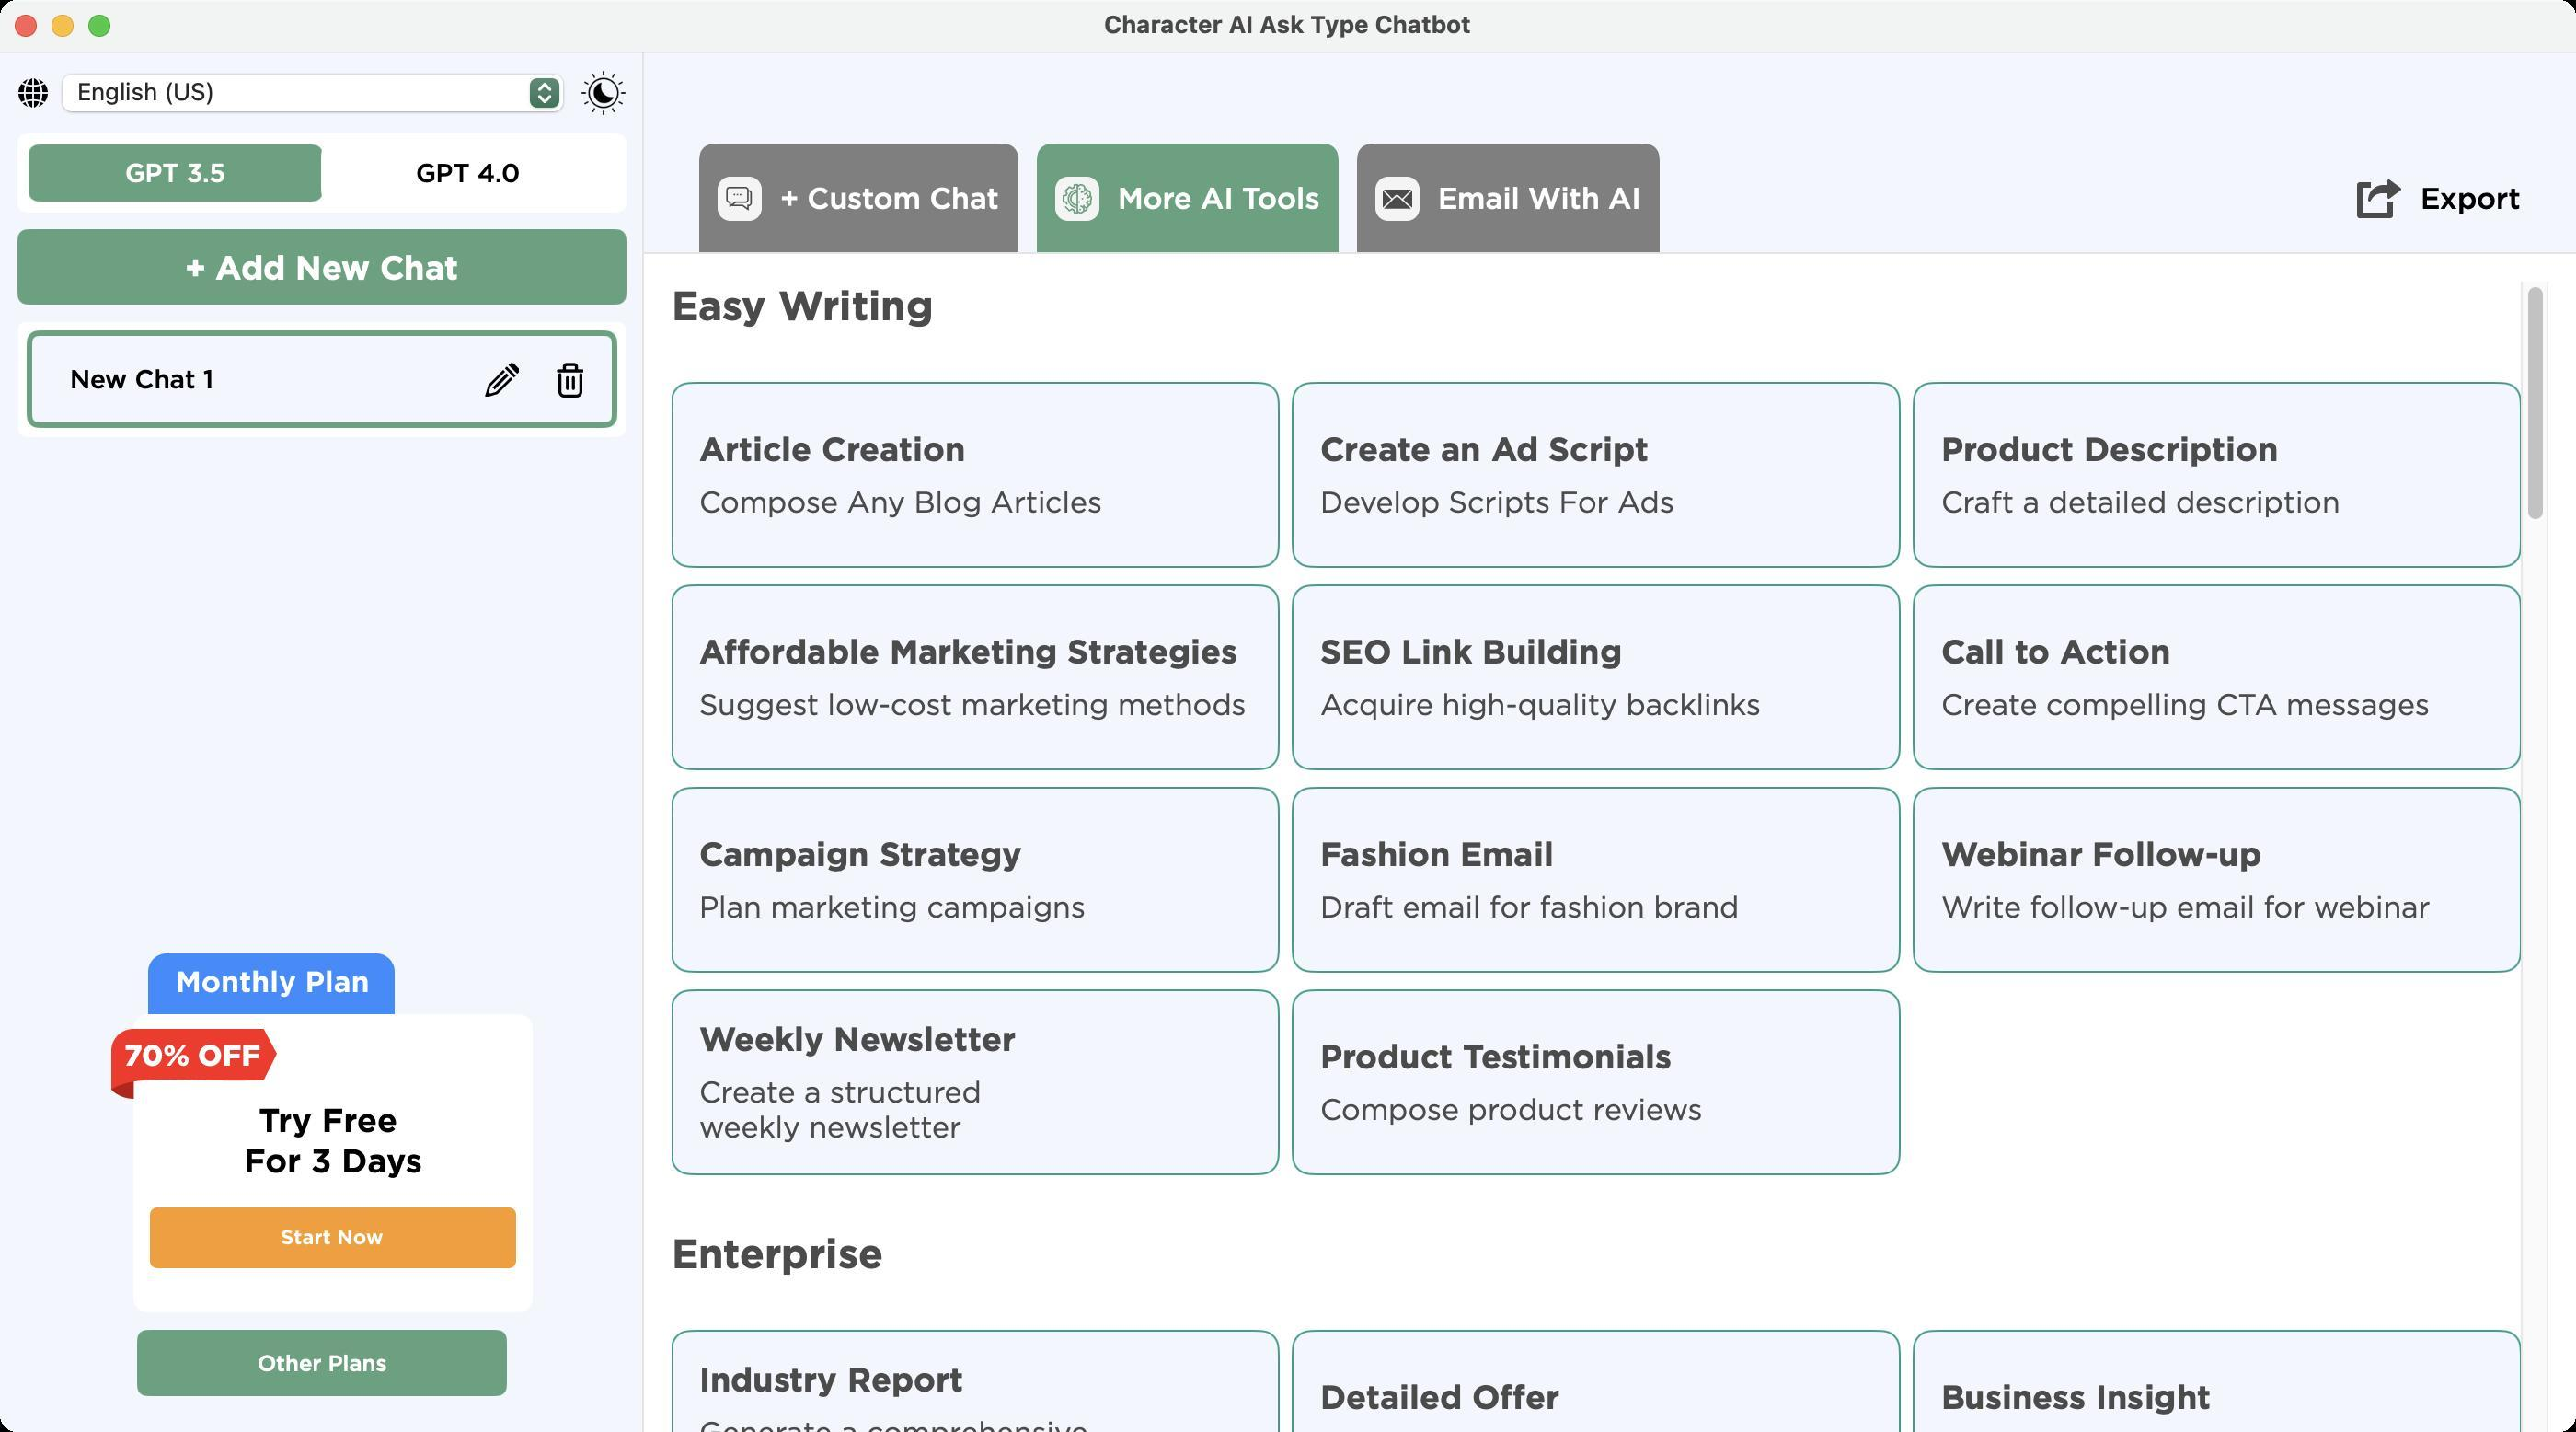
Accessibility tree:
{"name": "Character_AI_Ask_Type_Chatbot", "role": "AXWindow", "description": null, "role_description": "standard window", "value": null, "position": "164.00;146.00", "size": "1400;778", "children": [{"name": null, "role": "AXGroup", "description": null, "role_description": "group", "value": null, "position": "0.00;0.00", "size": "1400;778", "children": [{"name": null, "role": "AXImage", "description": "imgLang", "role_description": "image", "value": null, "position": "10.00;42.50", "size": "16;16", "children": []}, {"name": null, "role": "AXPopUpButton", "description": null, "role_description": "pop up button", "value": "English (US)", "position": "34.00;40.50", "size": "272;20", "children": []}, {"name": null, "role": "AXButton", "description": "img-theme", "role_description": "button", "value": null, "position": "316.00;38.50", "size": "24;24", "children": []}, {"name": null, "role": "AXButton", "description": "GPT 3.5", "role_description": "button", "value": null, "position": "15.50;78.50", "size": "160;31", "children": []}, {"name": null, "role": "AXButton", "description": "GPT 4.0", "role_description": "button", "value": null, "position": "174.50;78.50", "size": "160;31", "children": []}, {"name": null, "role": "AXButton", "description": "+ Custom Chat", "role_description": "button", "value": null, "position": "380.00;78.00", "size": "174;60", "children": []}, {"name": null, "role": "AXButton", "description": "More AI Tools", "role_description": "button", "value": null, "position": "563.50;78.00", "size": "164;60", "children": []}, {"name": null, "role": "AXButton", "description": "Email With AI", "role_description": "button", "value": null, "position": "737.50;78.00", "size": "164;60", "children": []}, {"name": null, "role": "AXButton", "description": "Export", "role_description": "button", "value": null, "position": "1281.00;97.50", "size": "89;21", "children": []}, {"name": null, "role": "AXButton", "description": "+ Add New Chat", "role_description": "button", "value": null, "position": "9.50;124.50", "size": "331;41", "children": []}, {"name": null, "role": "AXScrollArea", "description": null, "role_description": "scroll area", "value": null, "position": "10.00;175.00", "size": "330;297", "children": [{"name": null, "role": "AXStaticText", "description": null, "role_description": "text", "value": "New Chat 1", "position": "28.00;188.00", "size": "220;36", "children": []}, {"name": null, "role": "AXButton", "description": "img-edit", "role_description": "button", "value": null, "position": "263.00;196.50", "size": "19;19", "children": []}, {"name": null, "role": "AXButton", "description": "img-bin", "role_description": "button", "value": null, "position": "302.00;196.50", "size": "15;20", "children": []}]}, {"name": null, "role": "AXButton", "description": "img-buy", "role_description": "button", "value": null, "position": "60.50;518.00", "size": "229;195", "children": []}, {"name": null, "role": "AXButton", "description": "Other Plans", "role_description": "button", "value": null, "position": "74.50;722.50", "size": "201;36", "children": []}, {"name": null, "role": "AXScrollArea", "description": null, "role_description": "scroll area", "value": null, "position": "365.00;153.00", "size": "1020;625", "children": [{"name": null, "role": "AXStaticText", "description": null, "role_description": "text", "value": "Easy Writing", "position": "365.00;153.00", "size": "142;25", "children": []}, {"name": null, "role": "AXOpaqueProviderGroup", "description": null, "role_description": "collection", "value": null, "position": "364.50;207.50", "size": "1006;431", "children": [{"name": null, "role": "AXButton", "description": "Article Creation, Compose Any Blog Articles", "role_description": "button", "value": null, "position": "364.50;207.50", "size": "331;101", "children": []}, {"name": null, "role": "AXButton", "description": "Create an Ad Script, Develop Scripts For Ads", "role_description": "button", "value": null, "position": "702.00;207.50", "size": "331;101", "children": []}, {"name": null, "role": "AXButton", "description": "Product Description, Craft a detailed description", "role_description": "button", "value": null, "position": "1039.50;207.50", "size": "331;101", "children": []}, {"name": null, "role": "AXButton", "description": "Affordable Marketing Strategies, Suggest low-cost marketing methods", "role_description": "button", "value": null, "position": "364.50;317.50", "size": "331;101", "children": []}, {"name": null, "role": "AXButton", "description": "SEO Link Building, Acquire high-quality backlinks", "role_description": "button", "value": null, "position": "702.00;317.50", "size": "331;101", "children": []}, {"name": null, "role": "AXButton", "description": "Call to Action, Create compelling CTA messages", "role_description": "button", "value": null, "position": "1039.50;317.50", "size": "331;101", "children": []}, {"name": null, "role": "AXButton", "description": "Campaign Strategy, Plan marketing campaigns", "role_description": "button", "value": null, "position": "364.50;427.50", "size": "331;101", "children": []}, {"name": null, "role": "AXButton", "description": "Fashion Email, Draft email for fashion brand", "role_description": "button", "value": null, "position": "702.00;427.50", "size": "331;101", "children": []}, {"name": null, "role": "AXButton", "description": "Webinar Follow-up, Write follow-up email for webinar", "role_description": "button", "value": null, "position": "1039.50;427.50", "size": "331;101", "children": []}, {"name": null, "role": "AXButton", "description": "Weekly Newsletter, Create a structured weekly newsletter", "role_description": "button", "value": null, "position": "364.50;537.50", "size": "331;101", "children": []}, {"name": null, "role": "AXButton", "description": "Product Testimonials, Compose product reviews", "role_description": "button", "value": null, "position": "702.00;537.50", "size": "331;101", "children": []}]}, {"name": null, "role": "AXStaticText", "description": null, "role_description": "text", "value": "Enterprise", "position": "365.00;668.00", "size": "116;25", "children": []}, {"name": null, "role": "AXOpaqueProviderGroup", "description": null, "role_description": "collection", "value": null, "position": "364.50;722.50", "size": "1006;101", "children": [{"name": null, "role": "AXButton", "description": "Industry Report, Generate a comprehensive business report", "role_description": "button", "value": null, "position": "364.50;722.50", "size": "331;101", "children": []}, {"name": null, "role": "AXButton", "description": "Detailed Offer, Compose a detailed business offer", "role_description": "button", "value": null, "position": "702.00;722.50", "size": "331;101", "children": []}, {"name": null, "role": "AXButton", "description": "Business Insight, Provide an in-depth business analysis", "role_description": "button", "value": null, "position": "1039.50;722.50", "size": "331;101", "children": []}]}, {"name": null, "role": "AXStaticText", "description": null, "role_description": "text", "value": "Content Development", "position": "365.00;1183.00", "size": "246;25", "children": []}, {"name": null, "role": "AXStaticText", "description": null, "role_description": "text", "value": "Software Development", "position": "365.00;1588.00", "size": "256;25", "children": []}, {"name": null, "role": "AXStaticText", "description": null, "role_description": "text", "value": "Learning", "position": "365.00;2103.00", "size": "98;25", "children": []}, {"name": null, "role": "AXStaticText", "description": null, "role_description": "text", "value": "Other", "position": "365.00;2618.00", "size": "64;25", "children": []}, {"name": null, "role": "AXOpaqueProviderGroup", "description": null, "role_description": "collection", "value": null, "position": "inf;inf", "size": "0;0", "children": []}, {"name": null, "role": "AXOpaqueProviderGroup", "description": null, "role_description": "collection", "value": null, "position": "inf;inf", "size": "0;0", "children": []}, {"name": null, "role": "AXOpaqueProviderGroup", "description": null, "role_description": "collection", "value": null, "position": "inf;inf", "size": "0;0", "children": []}, {"name": null, "role": "AXOpaqueProviderGroup", "description": null, "role_description": "collection", "value": null, "position": "inf;inf", "size": "0;0", "children": []}, {"name": null, "role": "AXScrollBar", "description": null, "role_description": "scroll bar", "value": 0.0, "position": "1370.00;153.00", "size": "15;625", "children": [{"name": null, "role": "AXValueIndicator", "description": null, "role_description": "value indicator", "value": 0.0, "position": "1370.00;155.00", "size": "15;128", "children": []}, {"name": null, "role": "AXButton", "description": null, "role_description": "increment arrow button", "value": null, "position": "1370.00;153.00", "size": "0;0", "children": []}, {"name": null, "role": "AXButton", "description": null, "role_description": "decrement arrow button", "value": null, "position": "1370.00;153.00", "size": "0;0", "children": []}, {"name": null, "role": "AXButton", "description": null, "role_description": "increment page button", "value": null, "position": "1370.00;283.50", "size": "15;494", "children": []}, {"name": null, "role": "AXButton", "description": null, "role_description": "decrement page button", "value": null, "position": "1370.00;153.00", "size": "15;2", "children": []}]}]}]}, {"name": null, "role": "AXButton", "description": null, "role_description": "close button", "value": null, "position": "7.00;6.00", "size": "14;16", "children": []}, {"name": null, "role": "AXButton", "description": null, "role_description": "full screen button", "value": null, "position": "47.00;6.00", "size": "14;16", "children": [{"name": null, "role": "AXGroup", "description": null, "role_description": "group", "value": null, "position": "47.00;6.00", "size": "14;16", "children": [{"name": null, "role": "AXGroup", "description": null, "role_description": "group", "value": null, "position": "47.00;6.00", "size": "14;16", "children": []}]}]}, {"name": null, "role": "AXButton", "description": null, "role_description": "minimize button", "value": null, "position": "27.00;6.00", "size": "14;16", "children": []}, {"name": null, "role": "AXStaticText", "description": null, "role_description": "text", "value": "Character AI Ask Type Chatbot", "position": "598.00;5.00", "size": "204;16", "children": []}]}